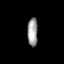
Tissue: lung
Cell type: Epithelial cells
Senescence score: 0.2193
Nuclear area (px): 290
Mean DAPI intensity: 155.203